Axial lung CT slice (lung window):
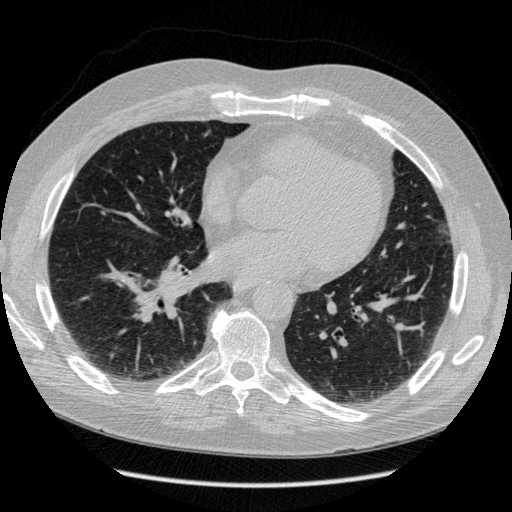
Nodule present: no